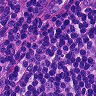
Metastatic tissue present: no